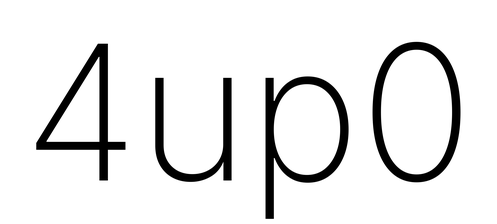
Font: Inter_ExtraLight